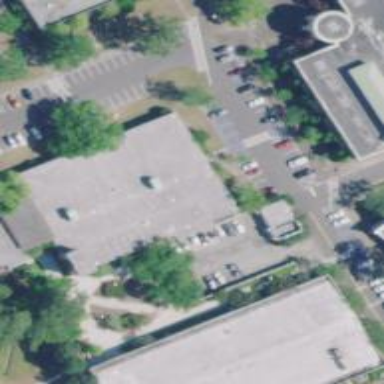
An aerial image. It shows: College building.